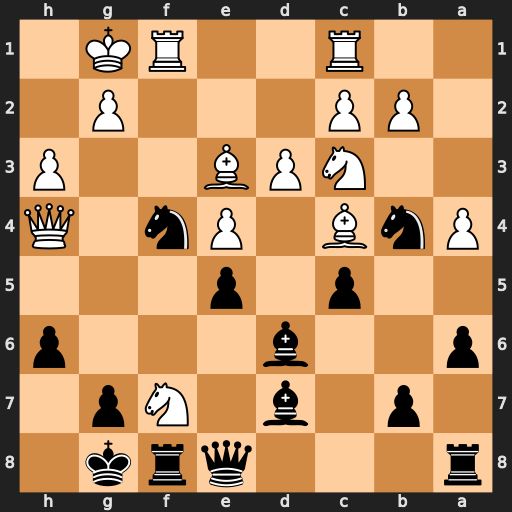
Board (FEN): r3qrk1/1p1b1Np1/p2b3p/2p1p3/PnB1Pn1Q/2NPB2P/1PP3P1/2R2RK1
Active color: b
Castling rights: -
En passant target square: -
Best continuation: Rxf7 Bxf7+ Qxf7